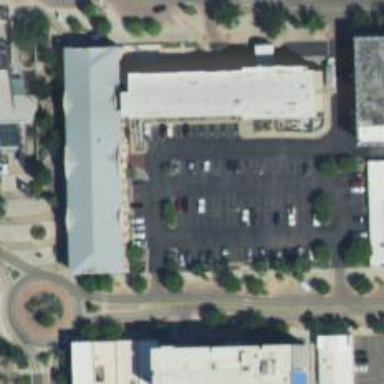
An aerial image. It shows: Parking space.